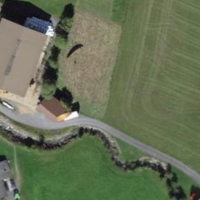
EUNIS habitat code: 24
Species observed at this site:
Bartsia alpina